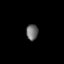
Tissue: lung
Cell type: Epithelial cells
Senescence score: 0.2194
Nuclear area (px): 183
Mean DAPI intensity: 110.246